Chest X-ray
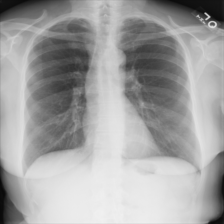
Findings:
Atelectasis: negative
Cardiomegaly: negative
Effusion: negative
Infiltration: negative
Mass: negative
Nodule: negative
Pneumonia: negative
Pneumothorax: negative
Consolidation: negative
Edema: negative
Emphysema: negative
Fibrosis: negative
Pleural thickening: negative
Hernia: negative